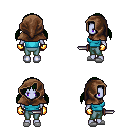
a pixel art fantasy rpg character, female body template, dark elf, purple skin, teal pirate shirt, teal pants, green twin-tailed hairstyle, cloth hood, gold gloves, white slippers, dagger, four views (front, back, left, right), 2x2 character sprite sheet, small pixel art, hard edges, no anti-aliasing